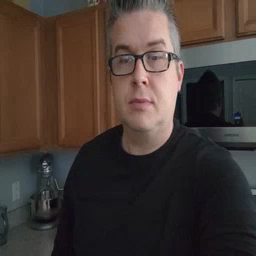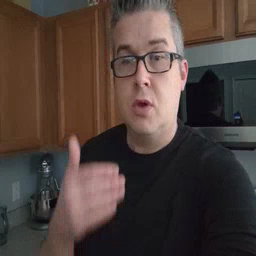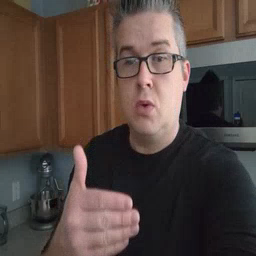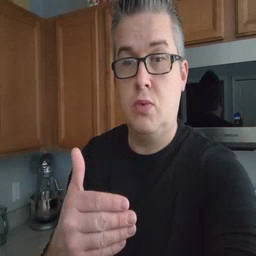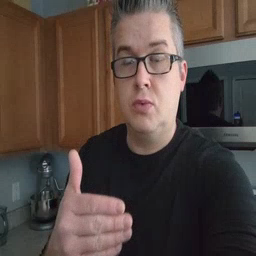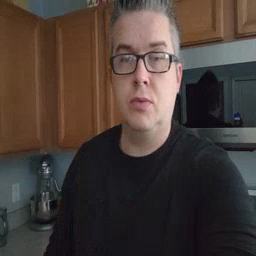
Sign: close